Interaction volume radius: 5 \u00c5
Interaction volume height: 10 \u00c5
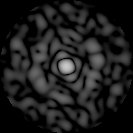
Disorder parameter: 0.8488